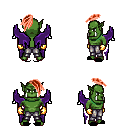
a pixel art fantasy rpg character, male body template, orc, green skin, purple wings, metal pants, red long mohawk hairstyle, gold gloves, black slippers, four views (front, back, left, right), 2x2 character sprite sheet, small pixel art, hard edges, no anti-aliasing